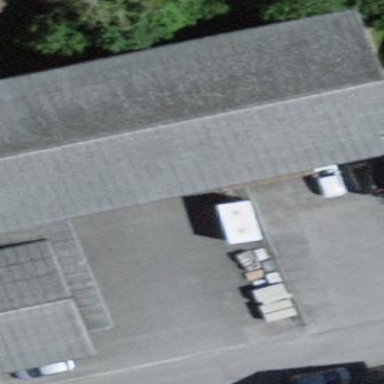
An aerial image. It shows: Warehouse.